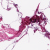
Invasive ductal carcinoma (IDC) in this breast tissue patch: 0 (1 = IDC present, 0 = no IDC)